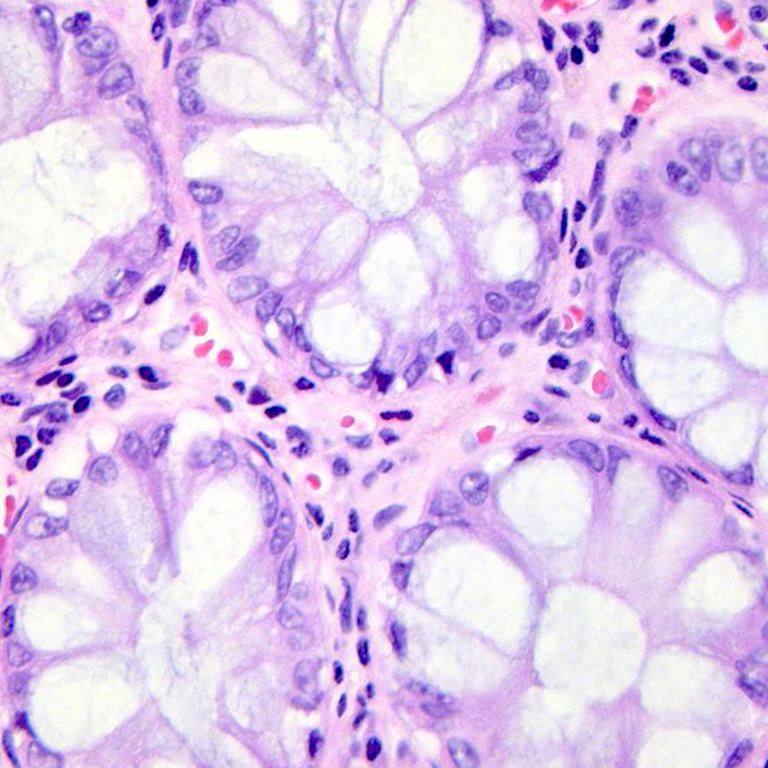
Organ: colon
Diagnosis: benign